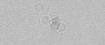
Label: camera_spot